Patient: sex F, age 52
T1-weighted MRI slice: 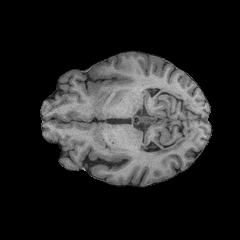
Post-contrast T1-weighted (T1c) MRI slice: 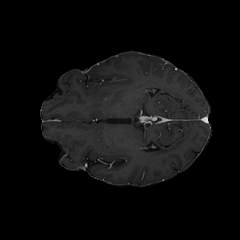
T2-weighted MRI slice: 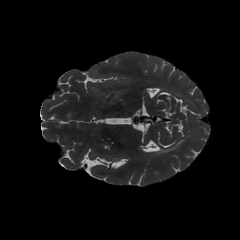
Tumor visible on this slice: yes
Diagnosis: Glioblastoma, IDH-wildtype
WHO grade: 4